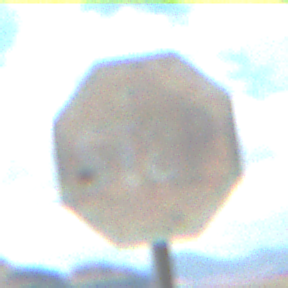
Verkehrszeichen: Stop
Umgebung: Outdoor, Nature
Tageszeit: Midday
Wetter: PartlyCloudy
Licht: Natural
Jahreszeit: Autumn
Kontrast: HighContrast